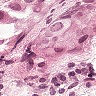
Metastatic tissue present: yes